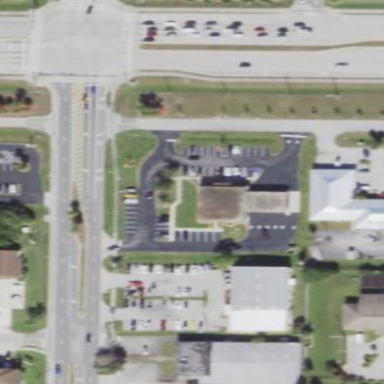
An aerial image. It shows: Parking area.